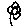
Label: flower